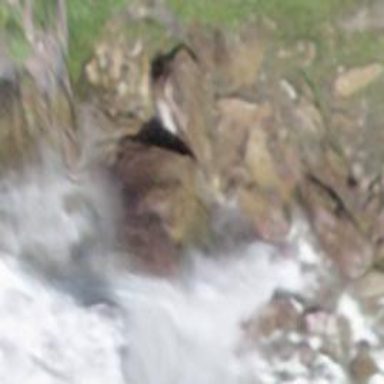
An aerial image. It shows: Beautiful waterfall.